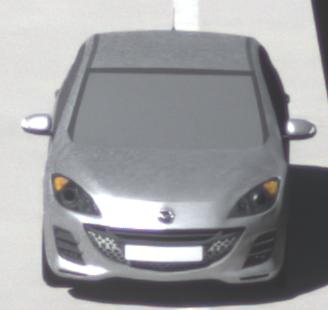
Make: Mazda
Model: 3 1.6
Detailed model: 3 (BL)
Model produced from: 2009/05
Model produced until: 2010/12
Doors: 5
Color: white
Road condition: dry road
Daytime: midday
Contrast: high contrast